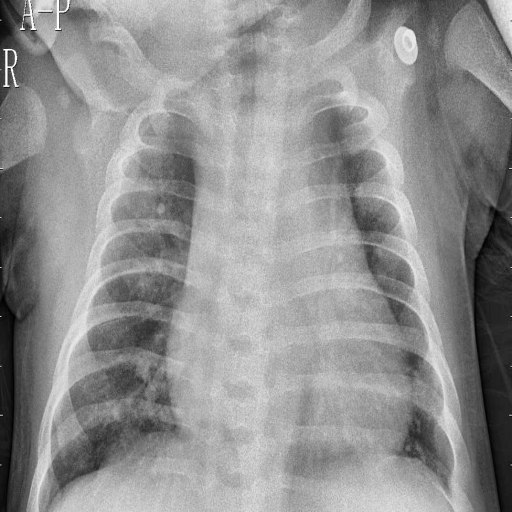
Finding: PNEUMONIA